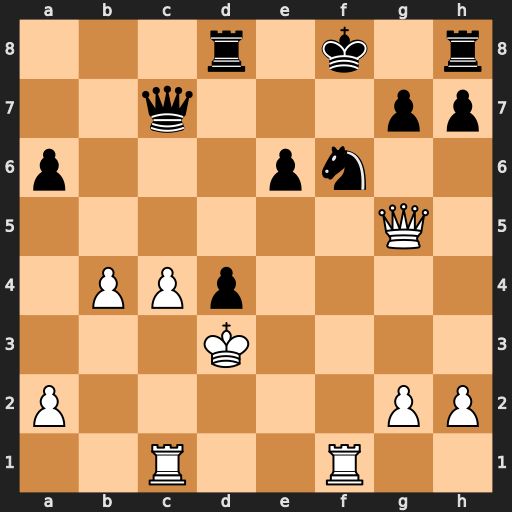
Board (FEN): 3r1k1r/2q3pp/p3pn2/6Q1/1PPp4/3K4/P5PP/2R2R2
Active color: w
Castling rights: -
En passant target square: -
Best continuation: Rxf6+ gxf6 Qxf6+